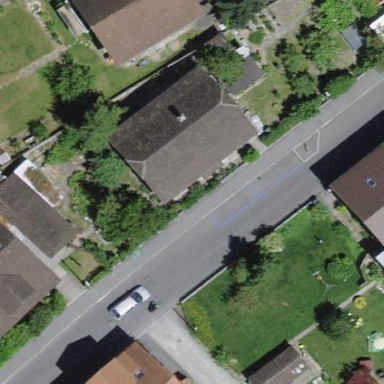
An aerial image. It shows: Residential building with gabled roof.